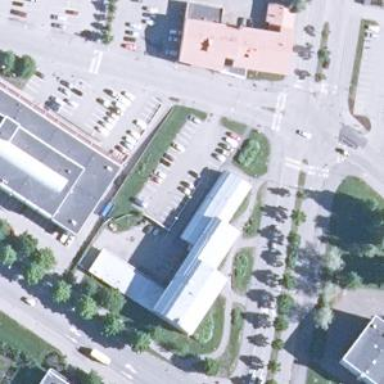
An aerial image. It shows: Government office.